Field crop: maize
Growth stage: 1
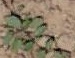
Species: convolvulus